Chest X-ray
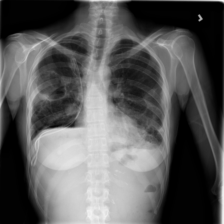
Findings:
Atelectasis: negative
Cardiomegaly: negative
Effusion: negative
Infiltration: negative
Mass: negative
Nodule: positive
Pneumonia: negative
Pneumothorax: positive
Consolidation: negative
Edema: negative
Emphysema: negative
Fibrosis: negative
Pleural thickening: negative
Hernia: negative